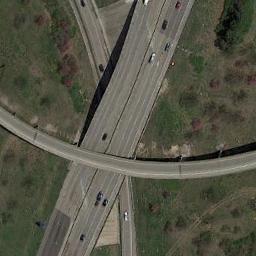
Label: overpass